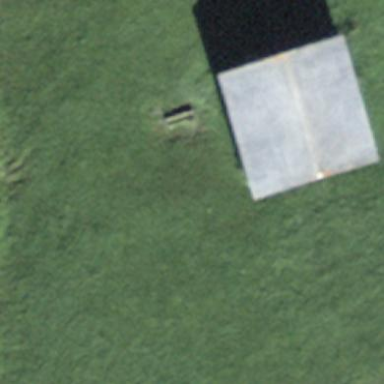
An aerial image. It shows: Barn.